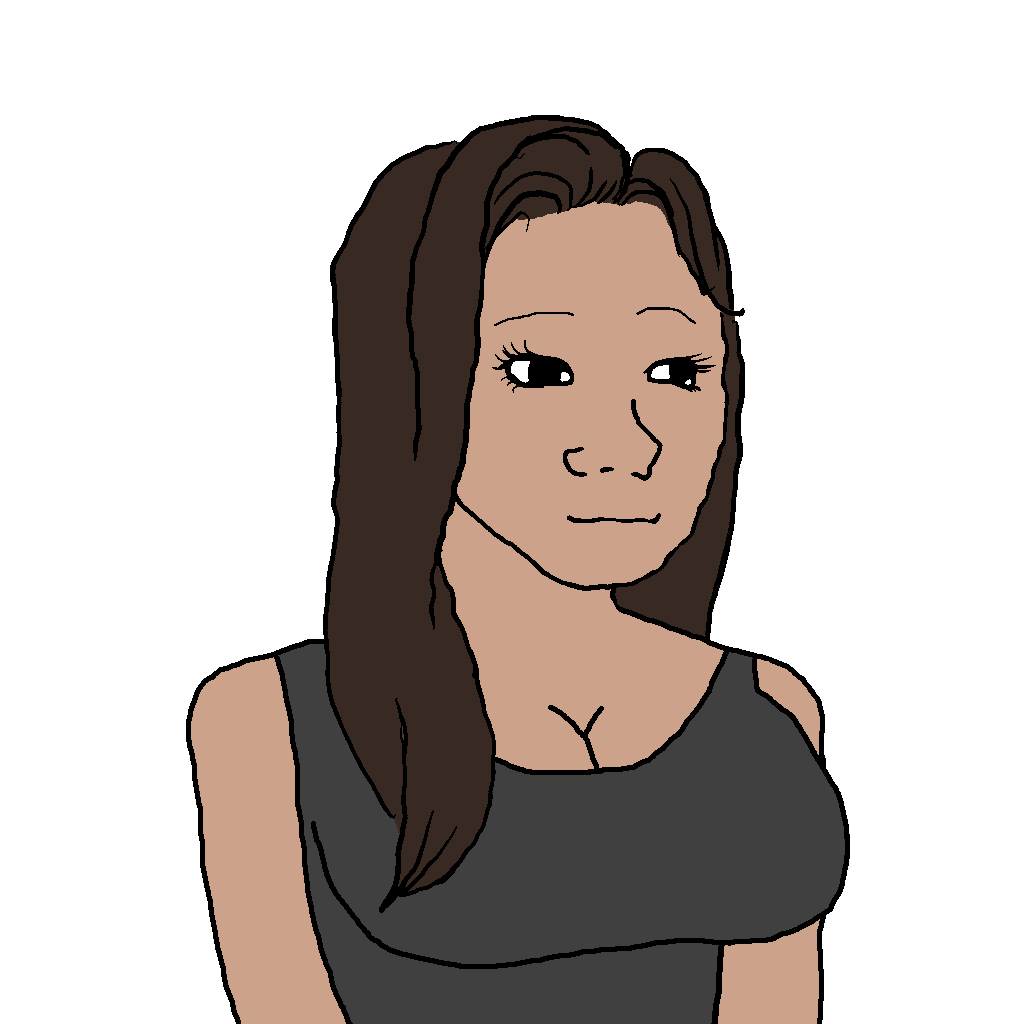
Label: 5_Trad_Wife